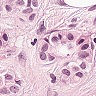
Metastatic tissue present: yes